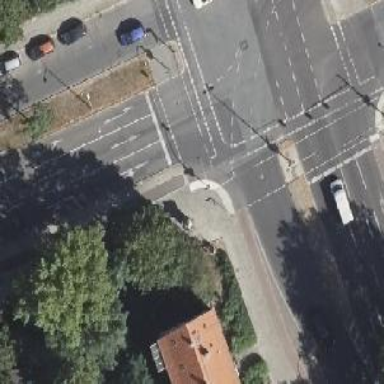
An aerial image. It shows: Road with traffic signals.